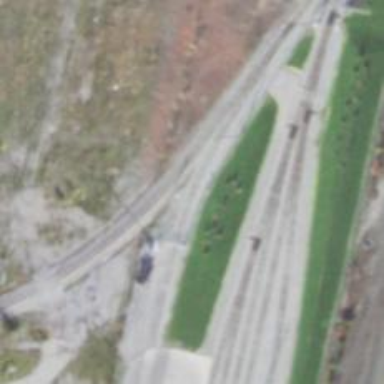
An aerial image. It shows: Railway spur service.